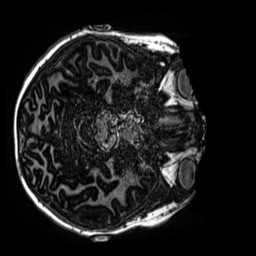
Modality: MP2RAGE
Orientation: axial
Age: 9
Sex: female
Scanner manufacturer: siemens
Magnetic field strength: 3 T
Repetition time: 4 s
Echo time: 0.00299 s